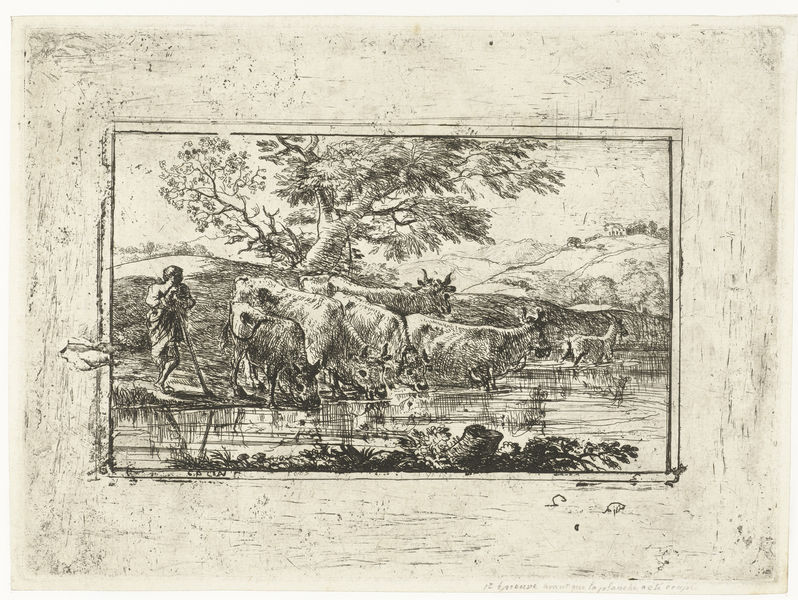
Titel: Kudde bij de waterplaats
Künstler: Claude Gellée (genaamd Le Lorrain)
Standort: Amsterdam
Institution: Rijksmuseum
Schlagwörter: lac, arbre, eau, vache, taureau, water, ea, eleveur